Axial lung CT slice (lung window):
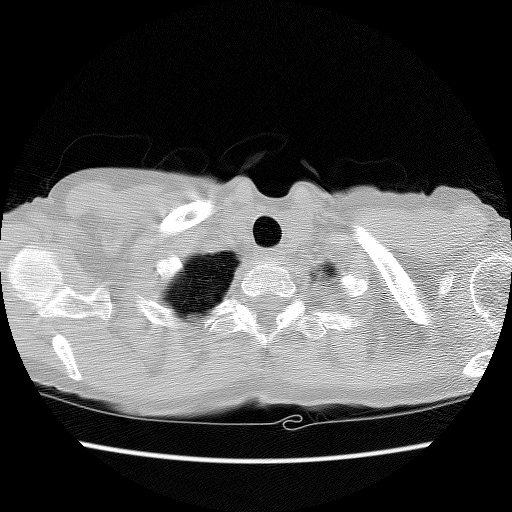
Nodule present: no